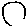
Label: circle